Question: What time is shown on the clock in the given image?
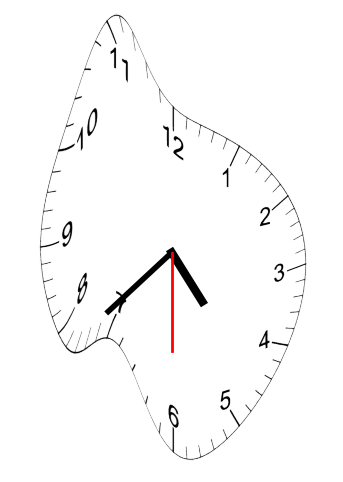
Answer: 04:37:30